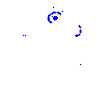
Particle: electron